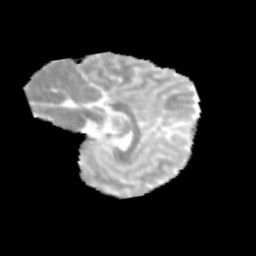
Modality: MD
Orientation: sagittal
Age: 10
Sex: male
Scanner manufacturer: siemens
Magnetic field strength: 3 T
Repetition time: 3.8 s
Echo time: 0.07 s